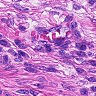
Metastatic tissue present: yes